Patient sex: M
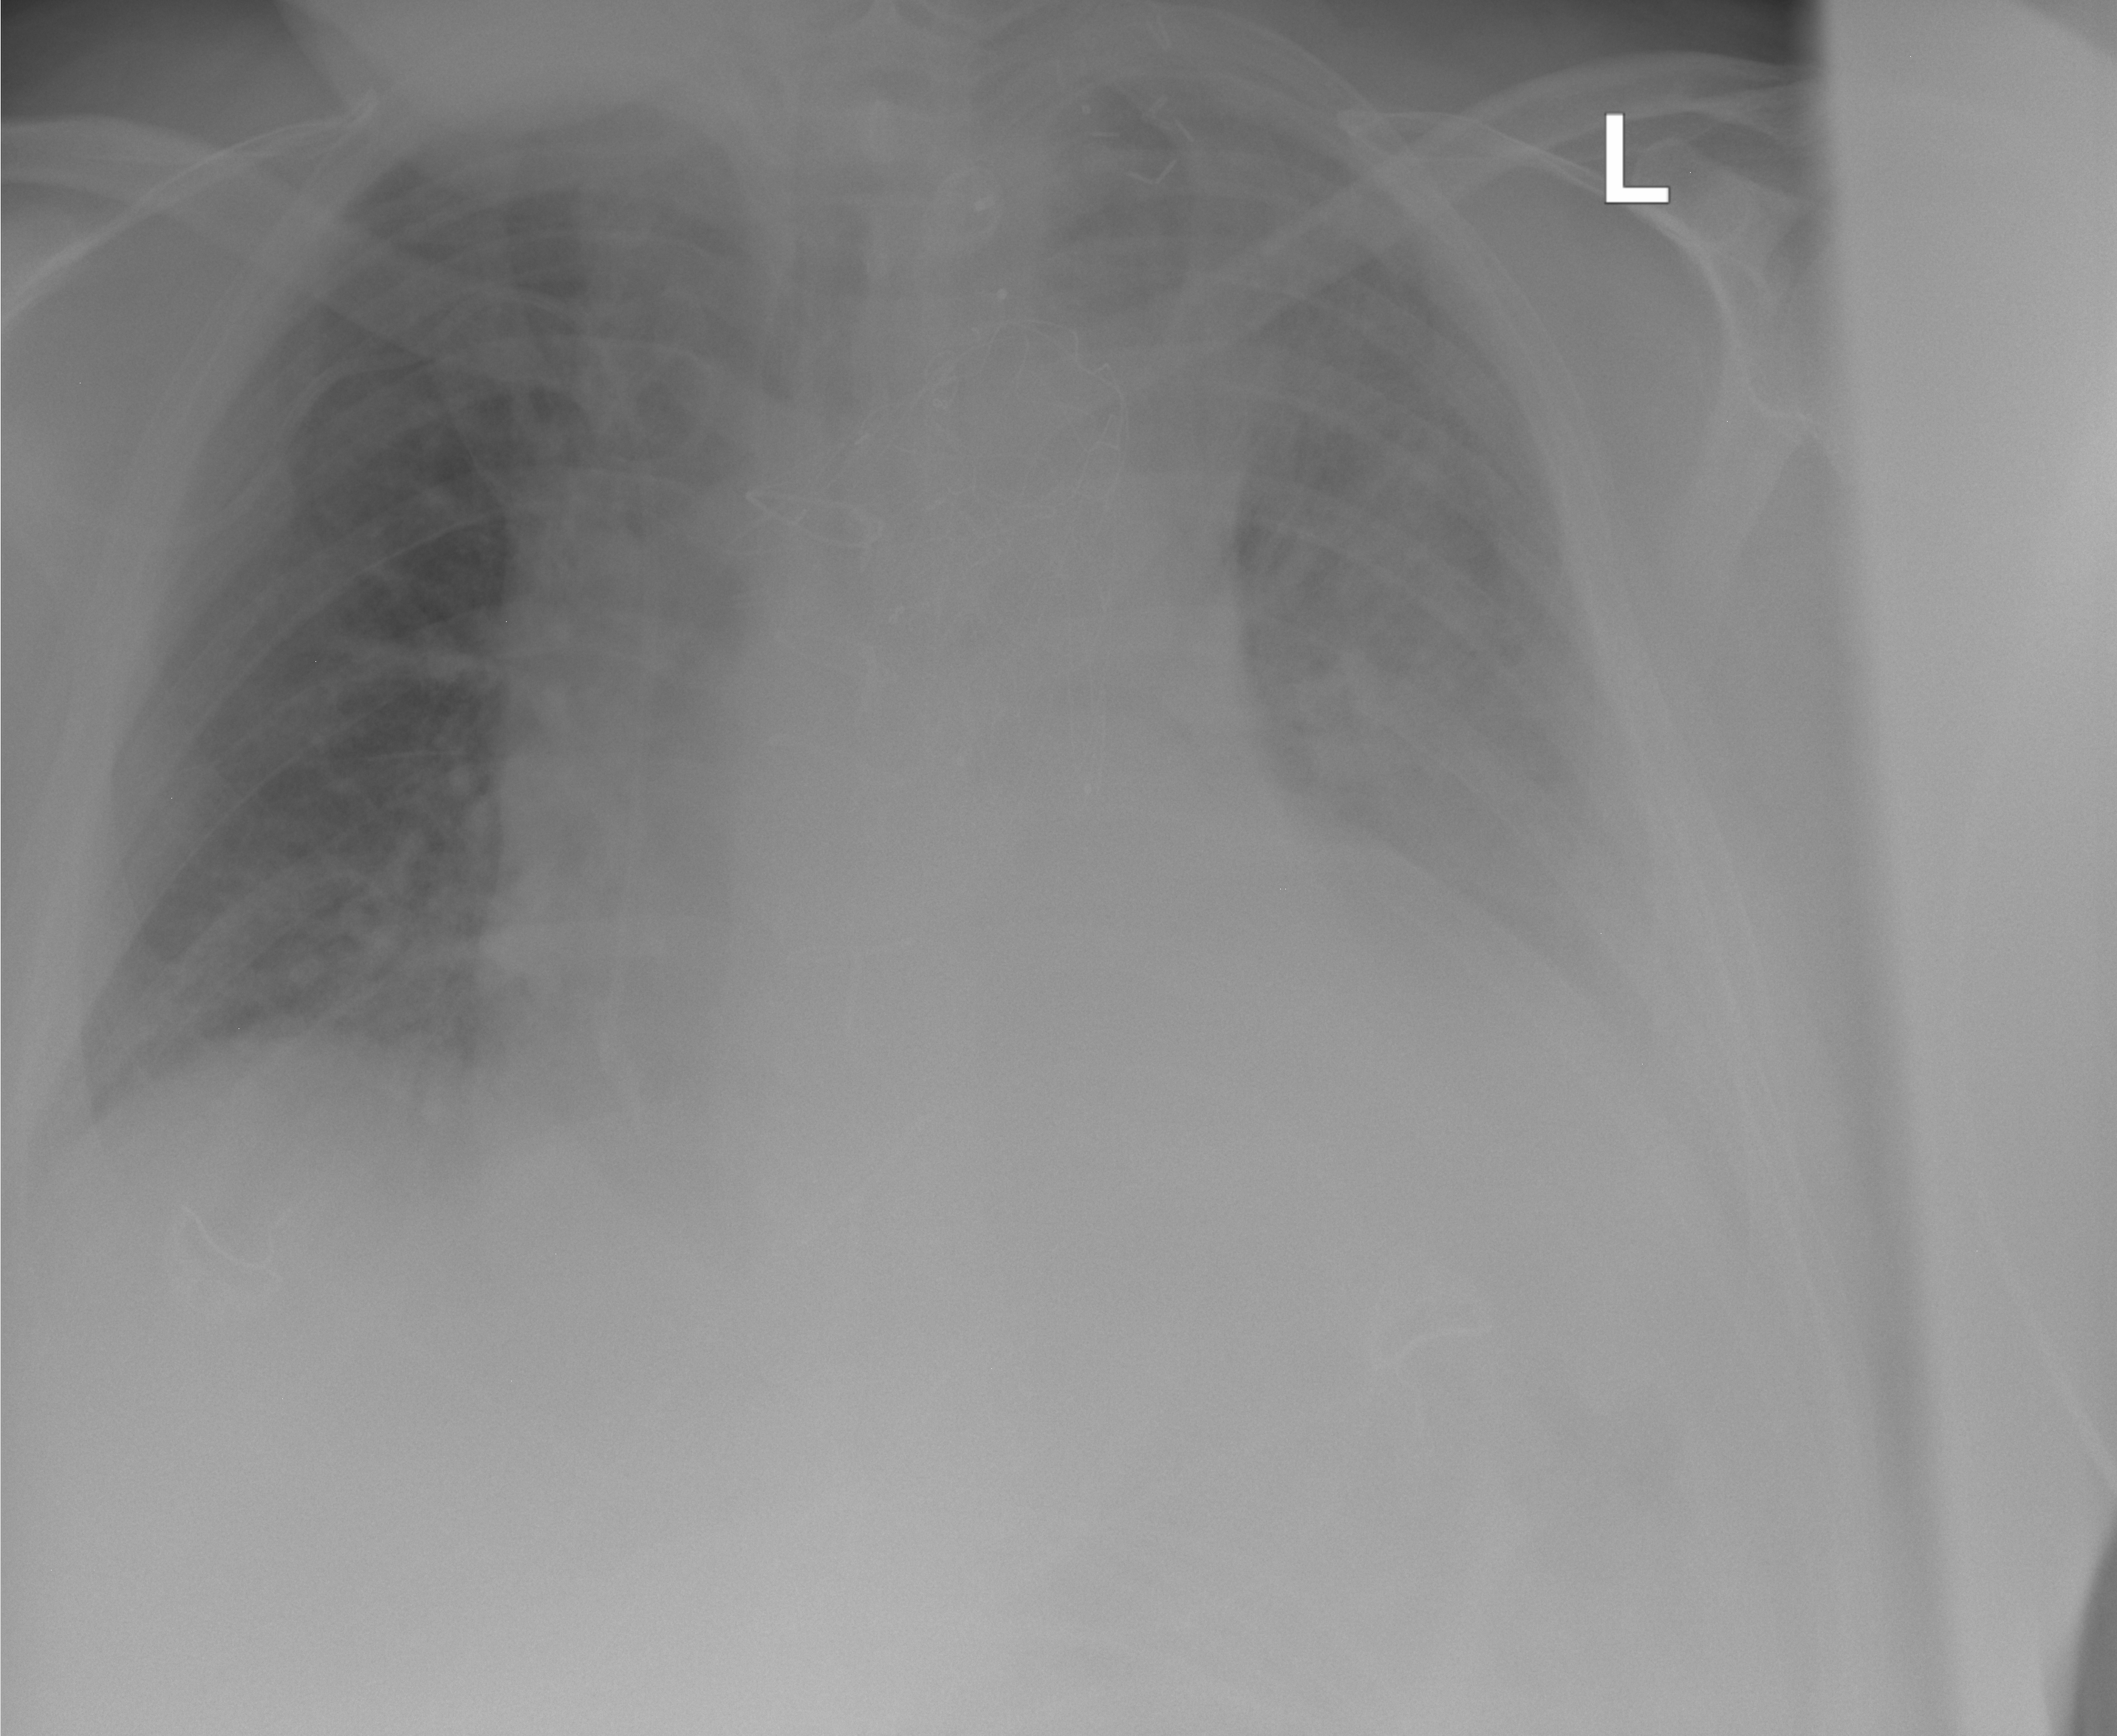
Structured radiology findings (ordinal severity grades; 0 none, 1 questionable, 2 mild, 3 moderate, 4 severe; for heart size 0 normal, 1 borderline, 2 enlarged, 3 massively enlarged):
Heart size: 2
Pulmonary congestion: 1
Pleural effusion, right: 0
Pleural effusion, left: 2
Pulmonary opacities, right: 0
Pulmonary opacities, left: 3
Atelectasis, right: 0
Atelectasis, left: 0